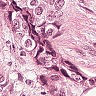
Metastatic tissue present: yes